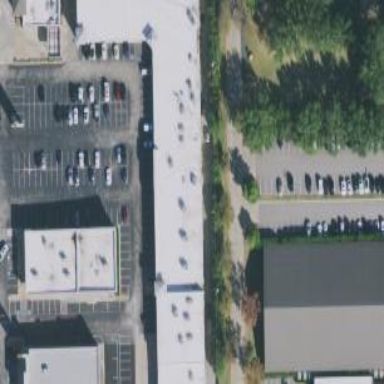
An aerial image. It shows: Retail building.